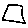
Label: triangle